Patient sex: M
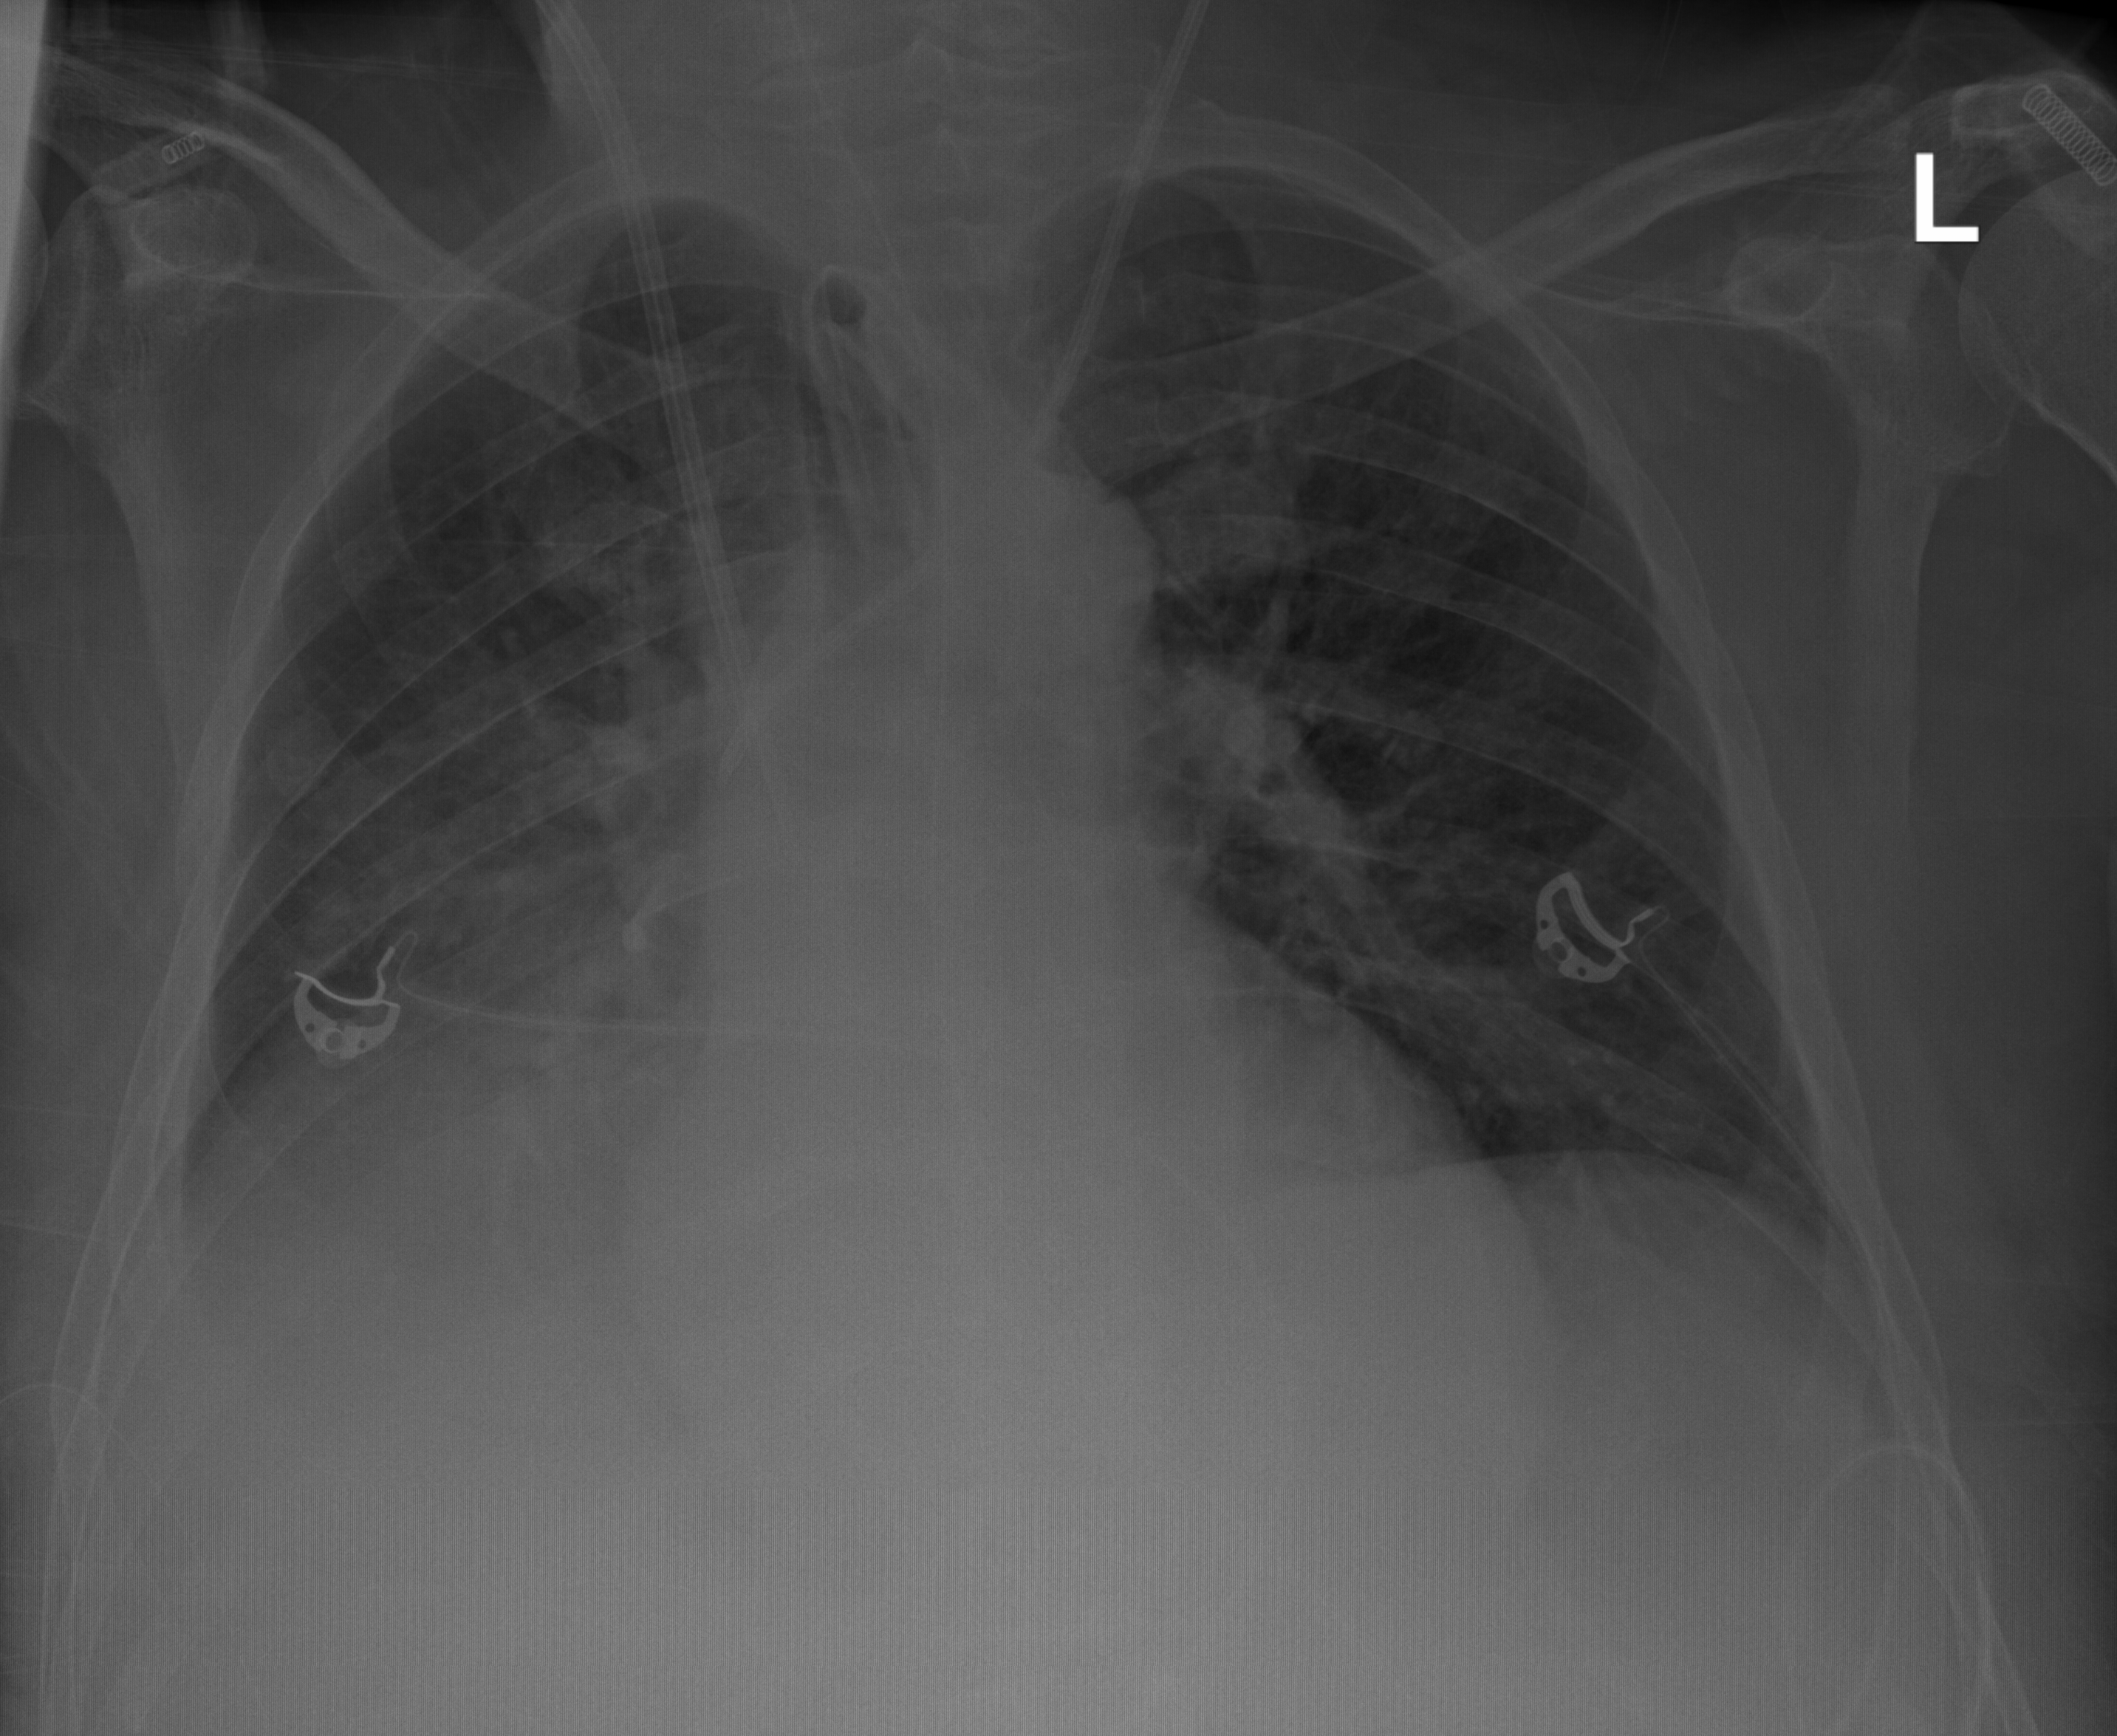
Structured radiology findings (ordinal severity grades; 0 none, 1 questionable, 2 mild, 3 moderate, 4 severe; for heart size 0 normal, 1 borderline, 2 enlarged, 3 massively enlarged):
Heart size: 2
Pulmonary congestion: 2
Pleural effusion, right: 2
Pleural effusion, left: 0
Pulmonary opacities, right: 0
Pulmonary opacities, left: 0
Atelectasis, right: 3
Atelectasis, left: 0